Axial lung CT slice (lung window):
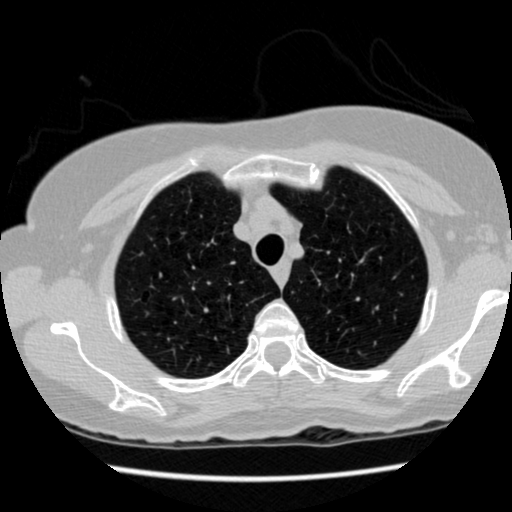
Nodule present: no